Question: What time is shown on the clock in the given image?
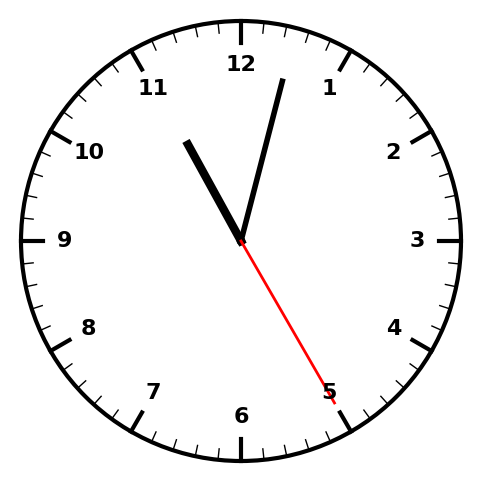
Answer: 11:02:25